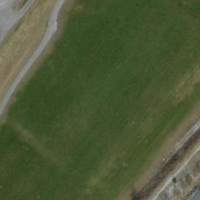
EUNIS habitat code: 24
Species observed at this site:
Echium vulgare